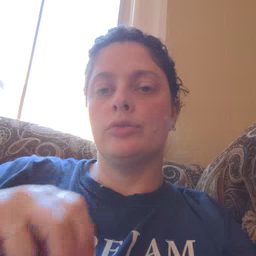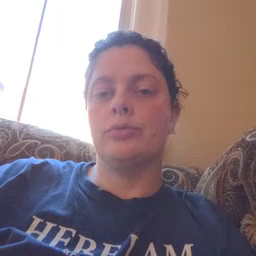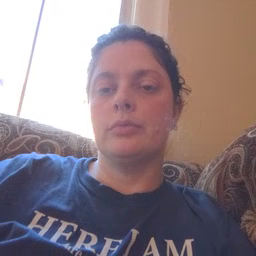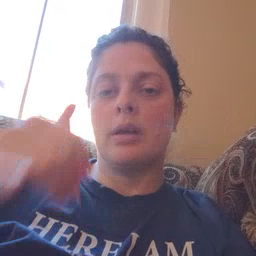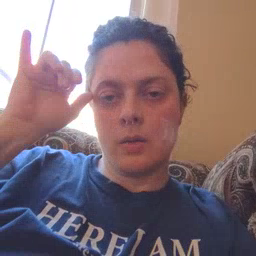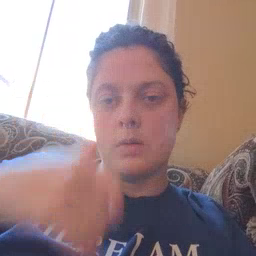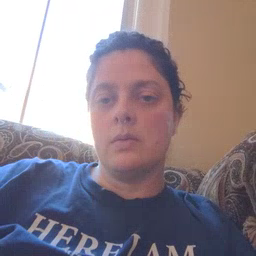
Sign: cow